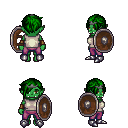
a pixel art fantasy rpg character, female body template, orc, green skin, white sleeveless shirt, magenta pants, green pixie cut hairstyle, iron tiara, leather bracers, metal boots, shield, four views (front, back, left, right), 2x2 character sprite sheet, small pixel art, hard edges, no anti-aliasing